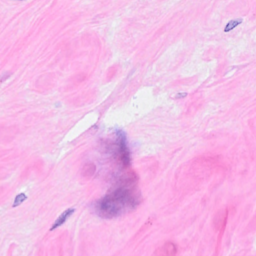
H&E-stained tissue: Breast